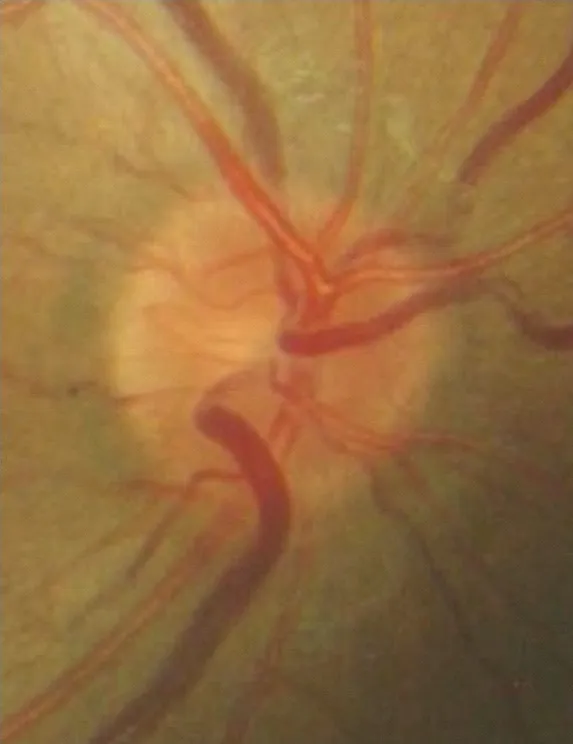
Normal right optic nerve at presentation.
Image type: ophthalmic_imaging (fundus_photograph)